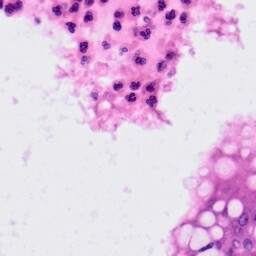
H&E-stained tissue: Colon